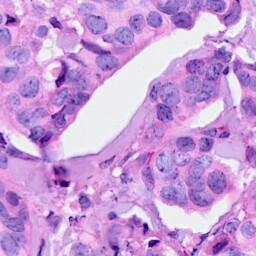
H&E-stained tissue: Breast